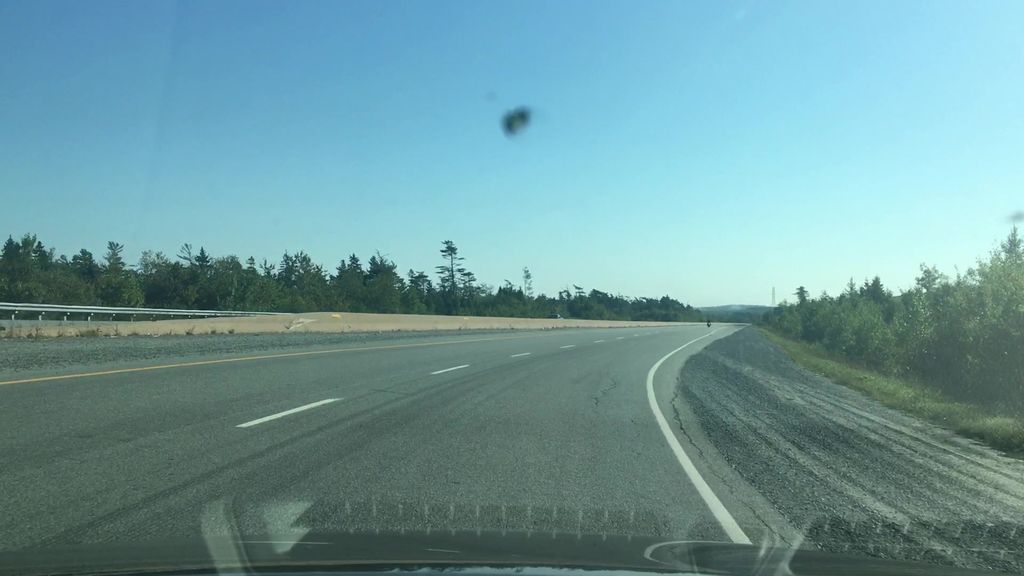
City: halifax